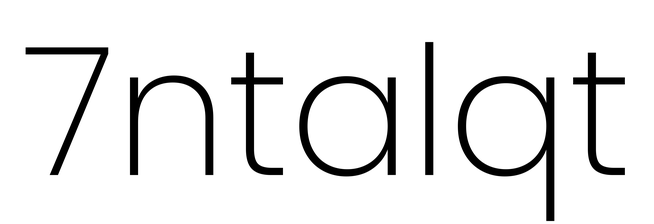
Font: Poppins-ExtraLight